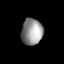
Tissue: lung
Cell type: Myeloid cells
Senescence score: 0.5596
Nuclear area (px): 552
Mean DAPI intensity: 145.565